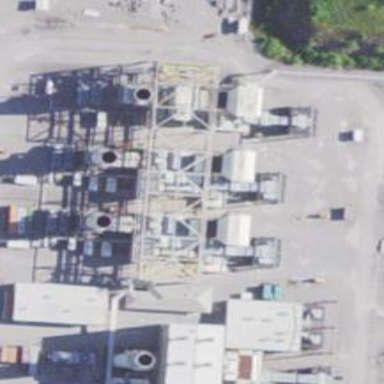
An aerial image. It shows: Gas turbine generator is in use.